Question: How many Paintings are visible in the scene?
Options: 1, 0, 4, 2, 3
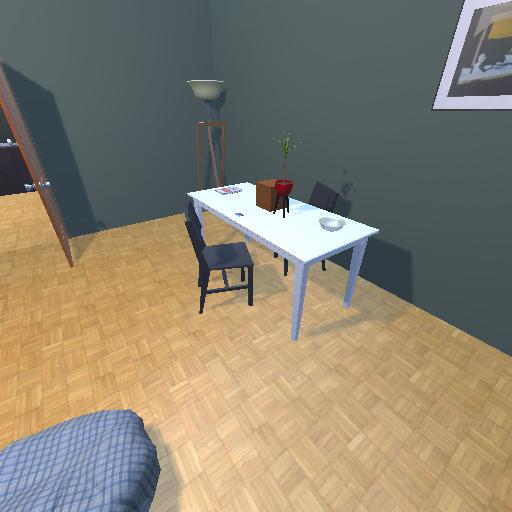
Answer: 1